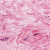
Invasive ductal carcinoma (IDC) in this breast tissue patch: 0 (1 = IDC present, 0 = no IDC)